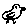
Label: bird